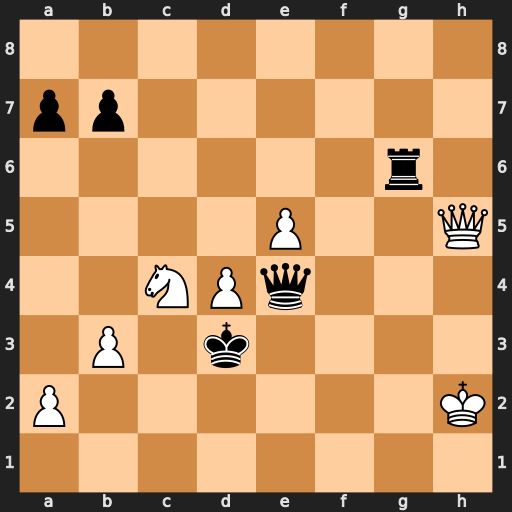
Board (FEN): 8/pp6/6r1/4P2Q/2NPq3/1P1k4/P6K/8
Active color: w
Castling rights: -
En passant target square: -
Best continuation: Qd1+ Kc3 Qd2#